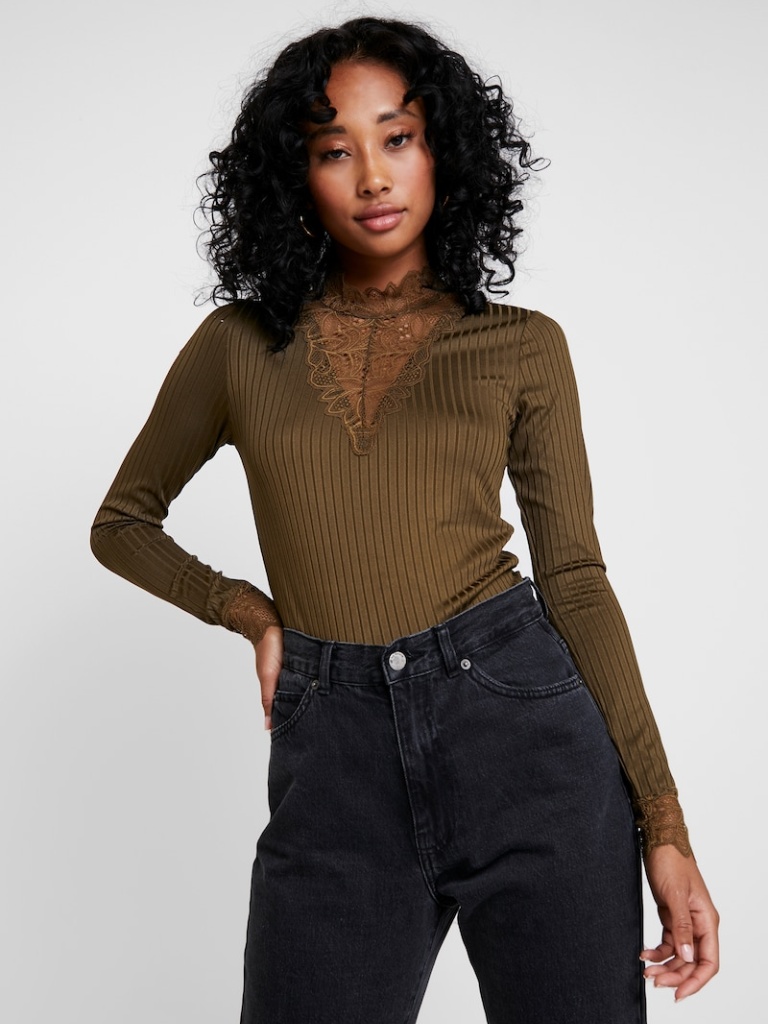
knit tight a long-sleeved with the sleeves down hip length Fully Tucked in v-neck top